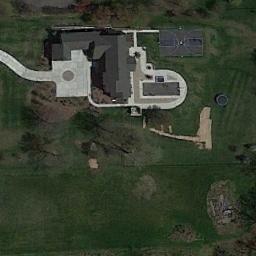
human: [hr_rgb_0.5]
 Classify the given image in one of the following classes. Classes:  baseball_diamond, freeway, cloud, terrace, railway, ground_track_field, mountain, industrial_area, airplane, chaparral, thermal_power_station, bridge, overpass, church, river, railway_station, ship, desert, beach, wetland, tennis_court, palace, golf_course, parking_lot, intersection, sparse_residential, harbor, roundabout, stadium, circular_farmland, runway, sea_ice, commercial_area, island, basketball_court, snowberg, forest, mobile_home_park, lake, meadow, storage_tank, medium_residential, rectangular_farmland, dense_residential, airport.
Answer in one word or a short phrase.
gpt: sparse_residential